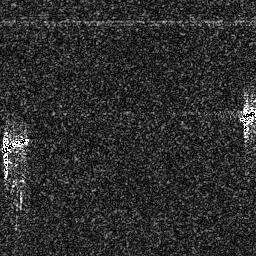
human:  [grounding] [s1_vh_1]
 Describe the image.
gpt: In the satellite image, there is  <ref>1 medium ship </ref> <box>[[0, 51, 12, 60, 0]]</box> located at left,  <ref>1 medium ship </ref> <box>[[91, 41, 99, 52, 0]]</box> located at right.